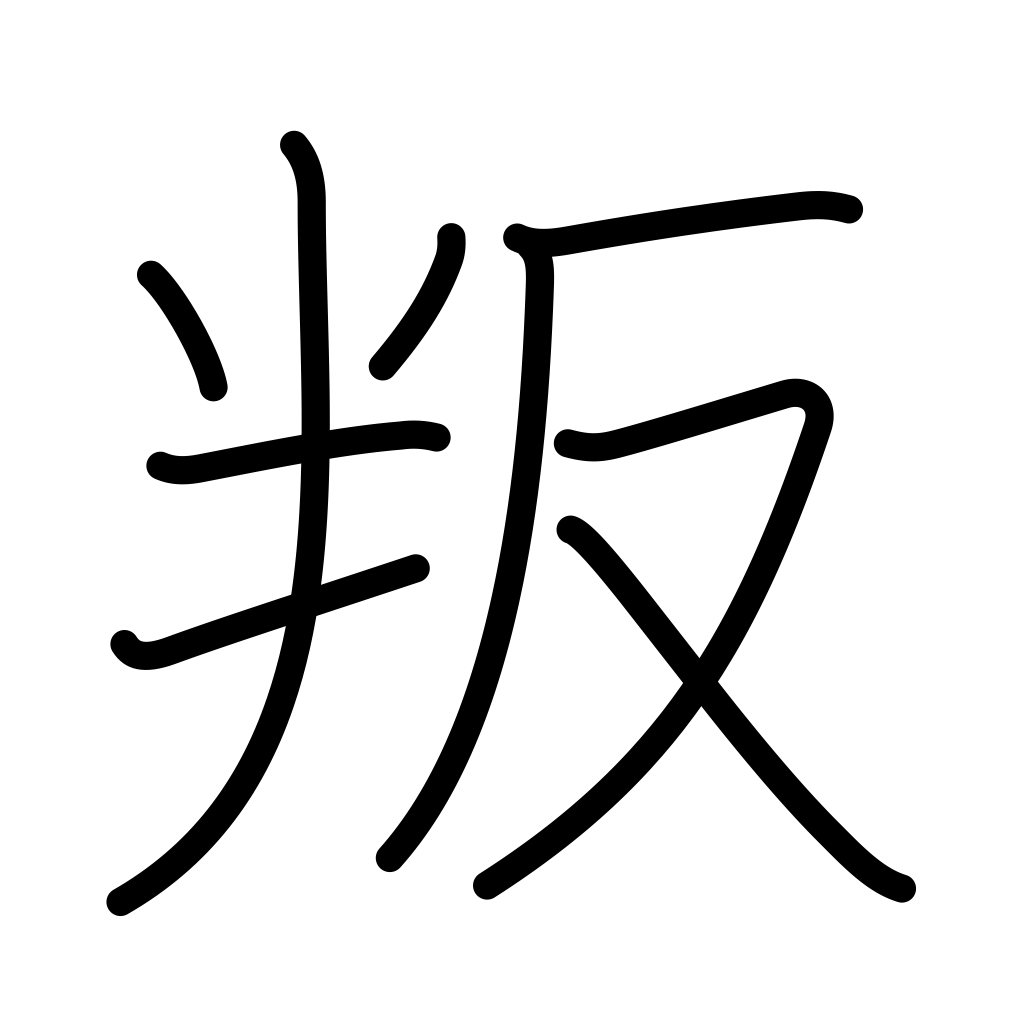
Meaning: disobey, defy, go back on, rebel, rebellion